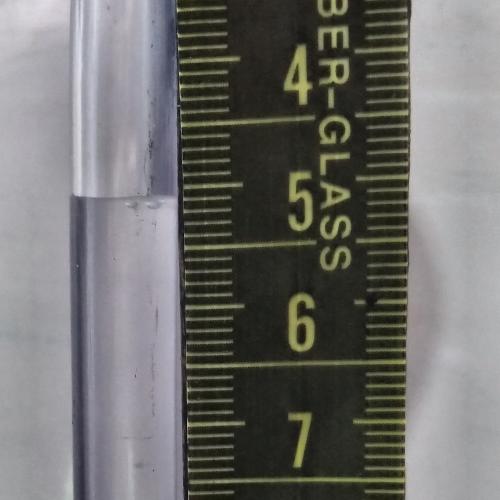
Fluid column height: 5.1 cm